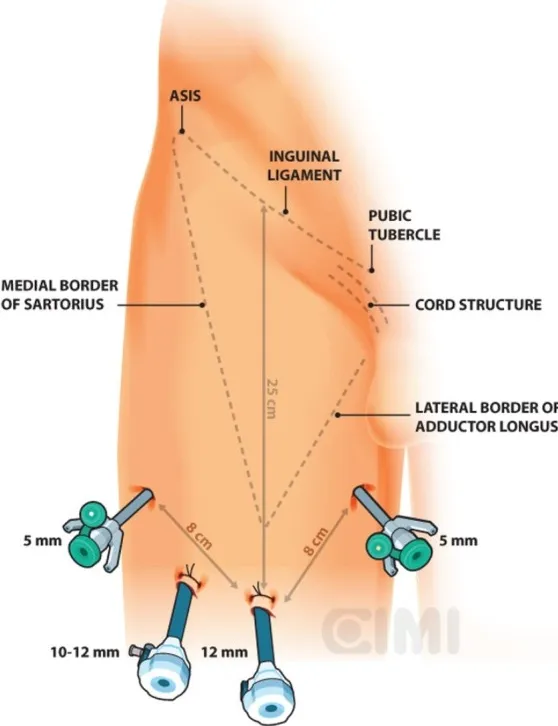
Right surgical procedure template. ASIS: anterior superior iliac spine.
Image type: chart (chart)